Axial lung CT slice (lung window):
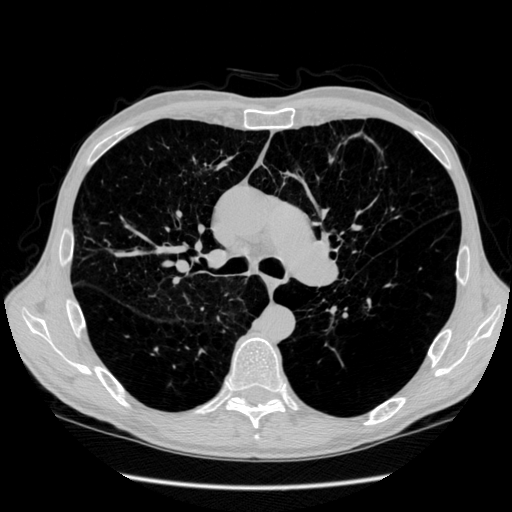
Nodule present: no